Question: Check out this image below, this is what I'm trying to accomplish, but I ran into some problems. The first approach I made was to have an 'imageView' (blue square) and 2 separate 'tableView's within a 'scrollView'. Each 'tableViewCell' would have 'textField's inside them. The first issue was when the keyboard came into the 'view', I would move the 'view' up to make sure the bottom 'textField's were not covered up. I then wanted to be able to scroll up and down so I could still see the top 'textField's as well. This didn't work because when I nested the 'tableView' inside the 'scrollView', The 'scrollView' wouldn't scroll. I was also having a problem with setting the firstResponder to pass from 'textField' to 'textField' on the second table only.

I then decided it would be better to create 1 tableView, and add a custom cell to hold my 'imageView' and two 'textField's. My question is, is it possible to create that custom cell that will hold my 'imageView' and two 'textField's? would this be a better approach?
Thanks
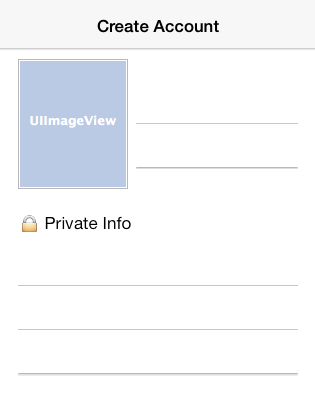
Answer: Wow, I think your can do it easily by UITableView. All you need to do is customising UITableViewCell.